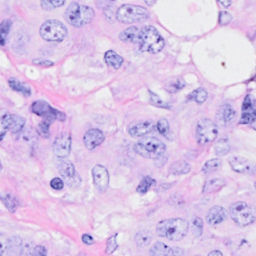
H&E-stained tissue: Breast